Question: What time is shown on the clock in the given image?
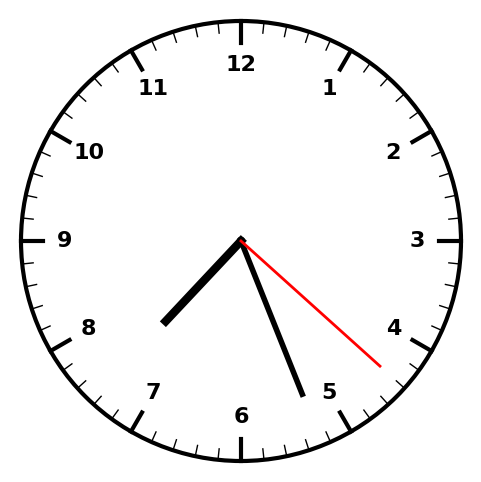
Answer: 07:26:22